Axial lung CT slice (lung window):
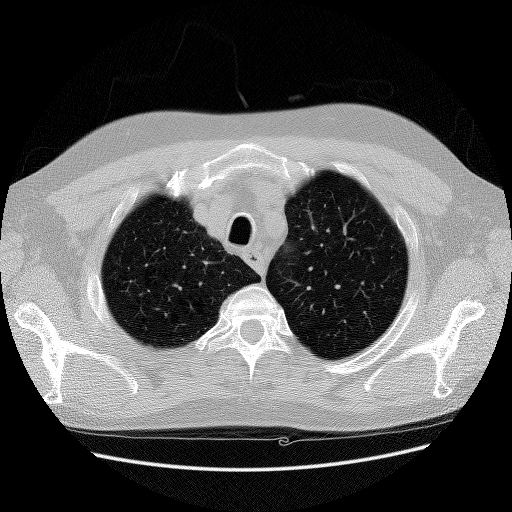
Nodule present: no